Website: home-depot
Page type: account-selection
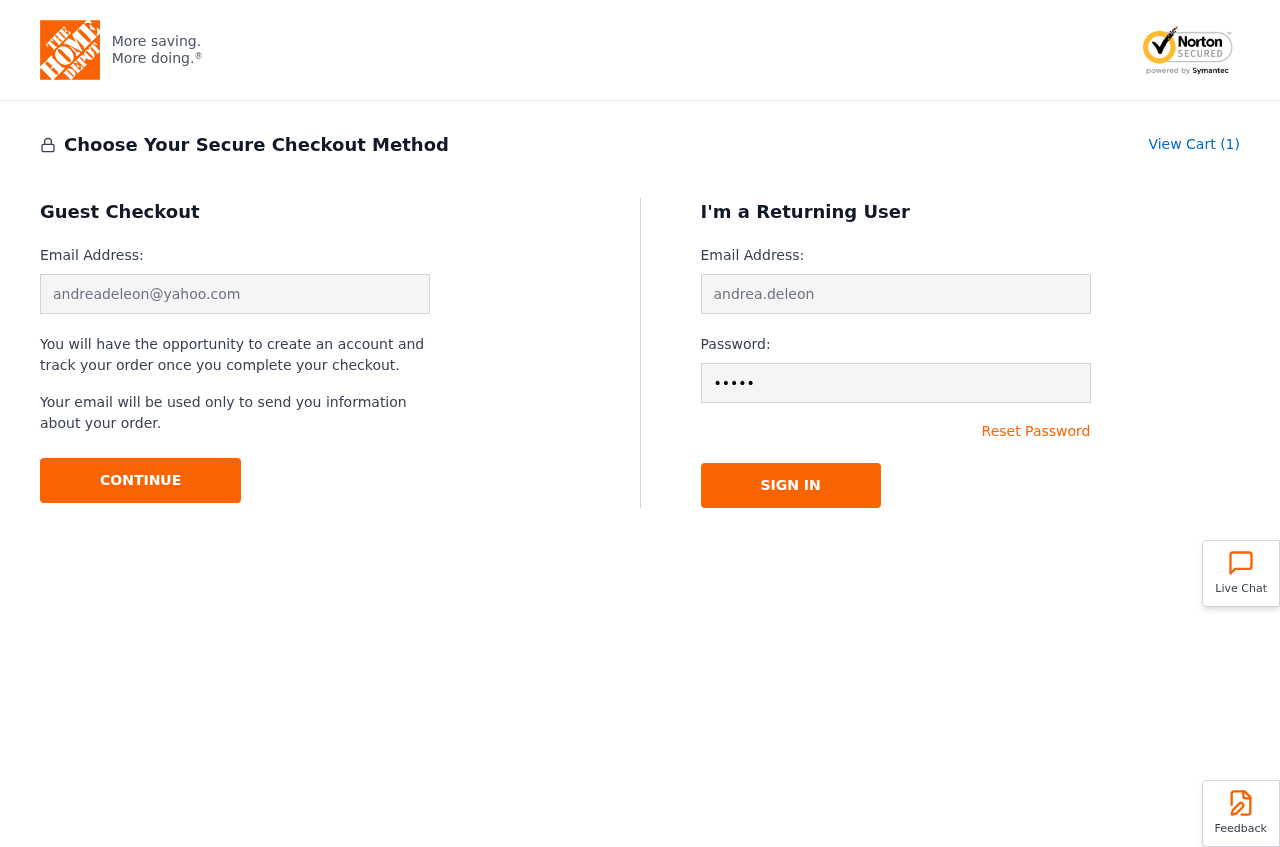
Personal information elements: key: PII_EMAIL
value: andreadeleon@yahoo.com
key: PII_LOGIN_USERNAME
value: andrea.deleon
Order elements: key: ORDER_NUM_ITEMS
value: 1